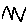
Label: zigzag